Interaction volume radius: 5 \u00c5
Interaction volume height: 35 \u00c5
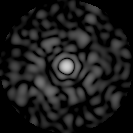
Disorder parameter: 0.8235